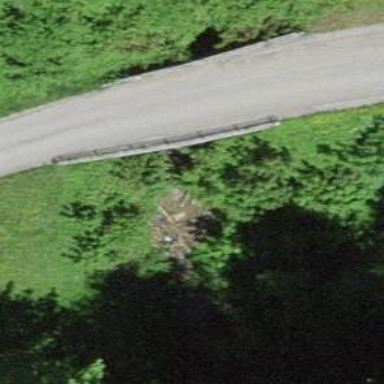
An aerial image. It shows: Culvert tunnel.